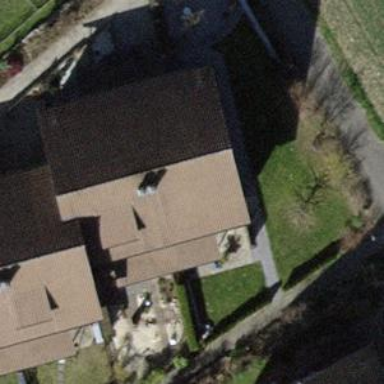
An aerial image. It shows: Terrace-style building with gabled roof.